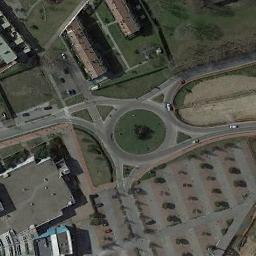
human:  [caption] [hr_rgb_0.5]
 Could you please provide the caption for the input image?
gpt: Several buildings of different shapes are beside the roundabout .

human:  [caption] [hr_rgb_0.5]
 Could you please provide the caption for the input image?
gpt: The roundabout with some exits and entrances is next to a square and some buildings are next to the roundabout .

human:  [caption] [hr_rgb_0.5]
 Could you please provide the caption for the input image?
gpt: There are several moving vehicles on the road at the roundabout, There are several buildings and some trees and some lawns around the roundabout .

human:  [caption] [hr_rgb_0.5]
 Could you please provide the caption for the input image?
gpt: The roundabout is on the grass next to buildings .

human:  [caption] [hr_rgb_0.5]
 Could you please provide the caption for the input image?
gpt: There are some buildings and green lawns beside the roundabout .